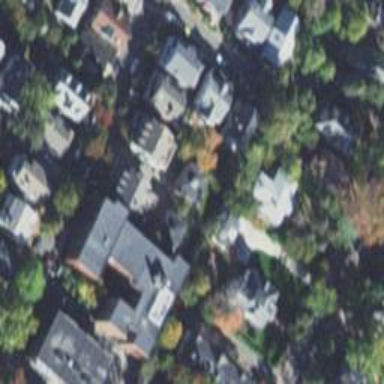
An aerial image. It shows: Charming neighbourhood.